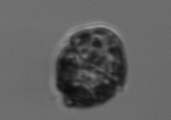
Label: Proterythropsis